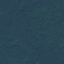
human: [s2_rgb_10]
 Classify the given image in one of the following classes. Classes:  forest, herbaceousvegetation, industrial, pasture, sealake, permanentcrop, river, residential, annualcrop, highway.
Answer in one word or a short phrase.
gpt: Forest